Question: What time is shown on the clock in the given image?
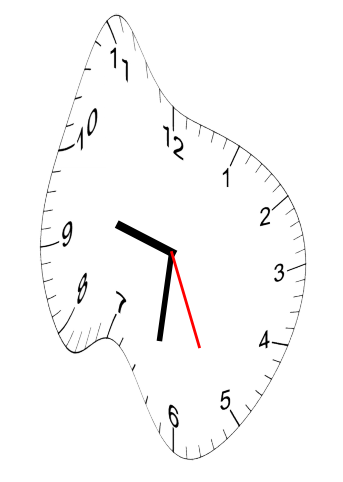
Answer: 09:31:26